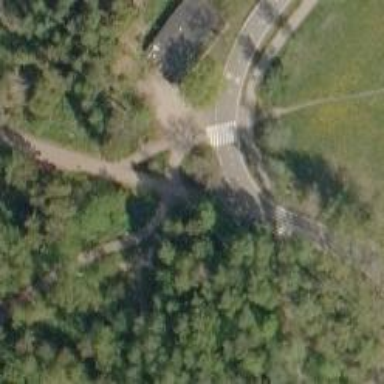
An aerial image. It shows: Uncontrolled crossing on the road.